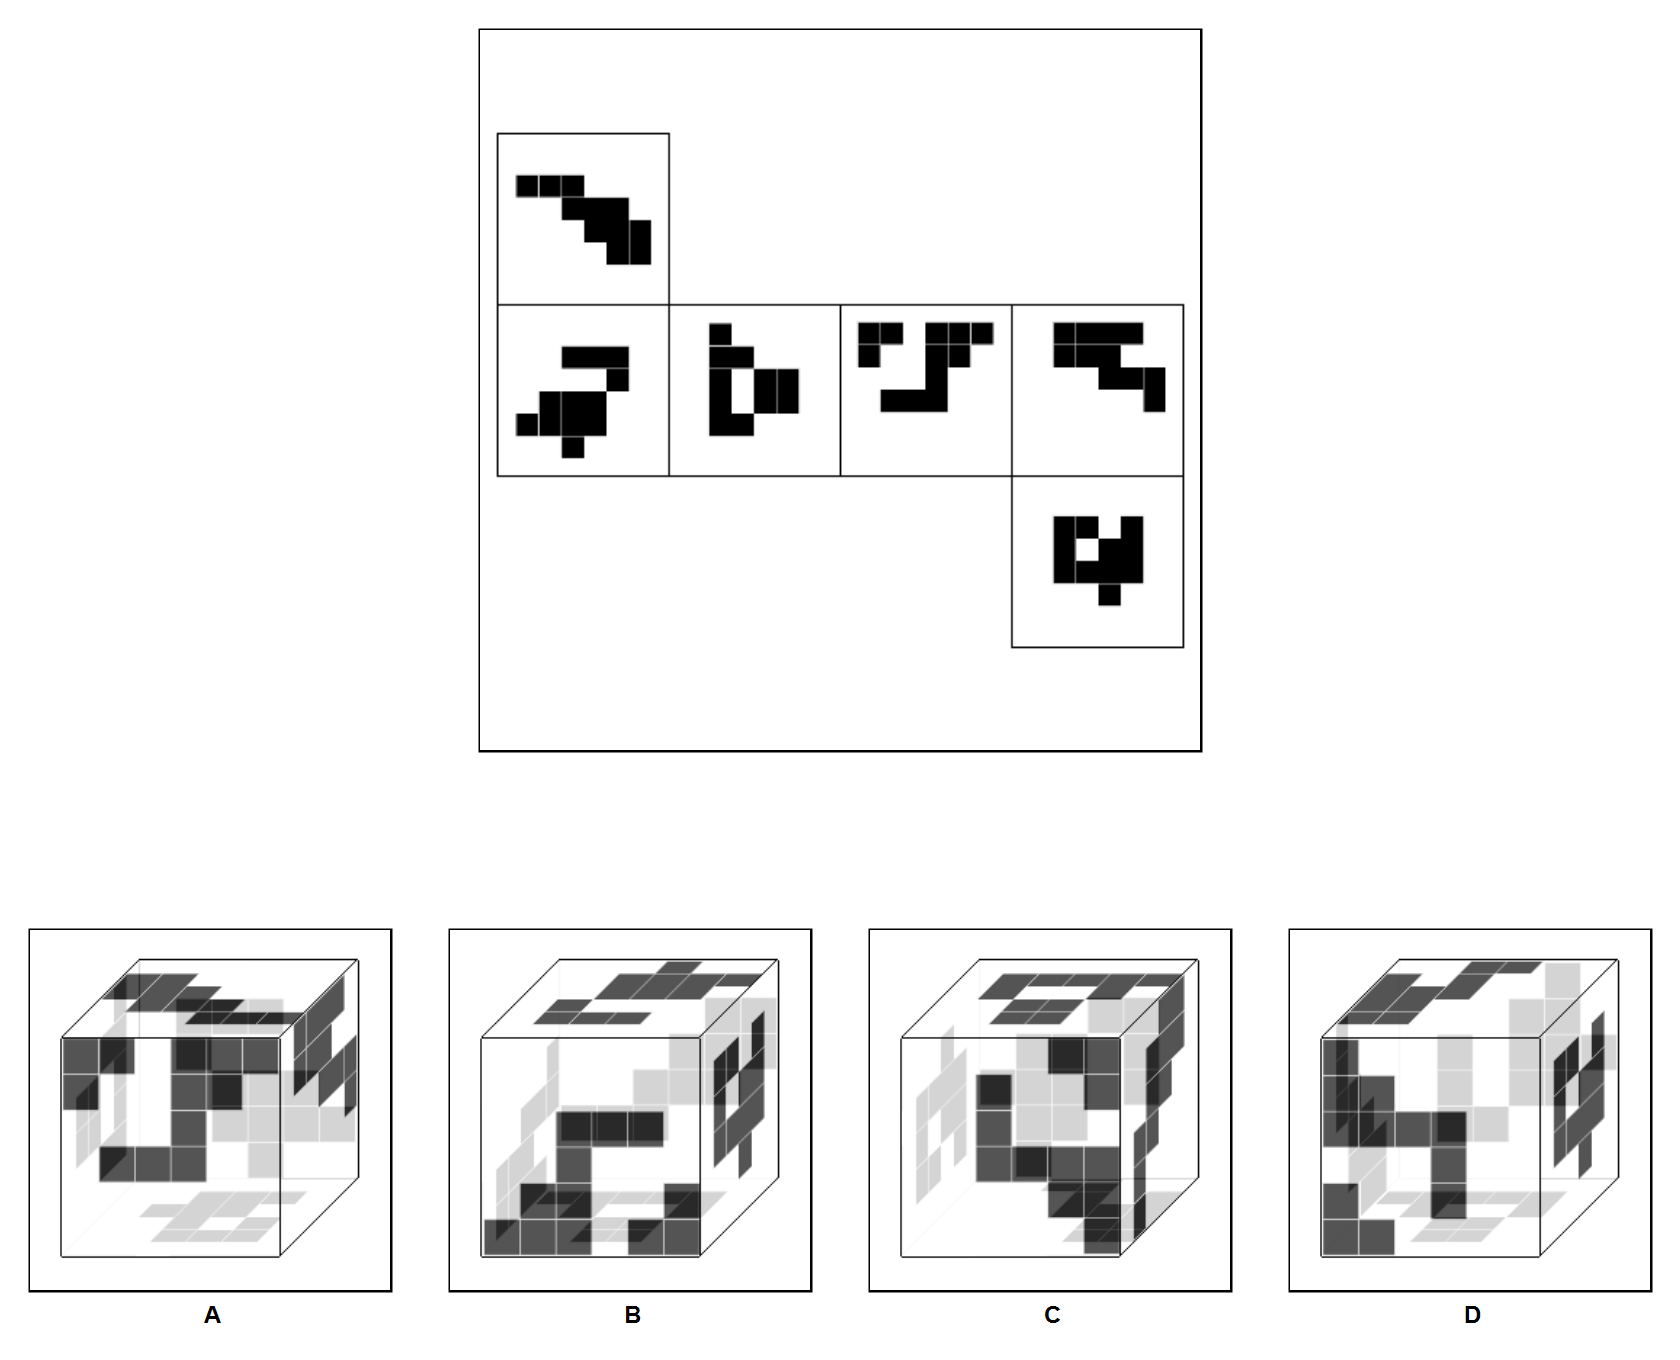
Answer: B